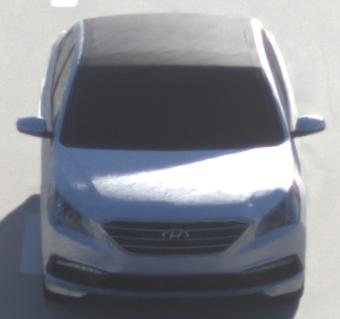
Make: Hyundai
Model: Sonata
Detailed model: Gen. 7
Model produced from: 2015
Model produced until: 2017
Doors: 4
Color: white
Road condition: dry road
Daytime: sunrise or sunset
Contrast: medium contrast